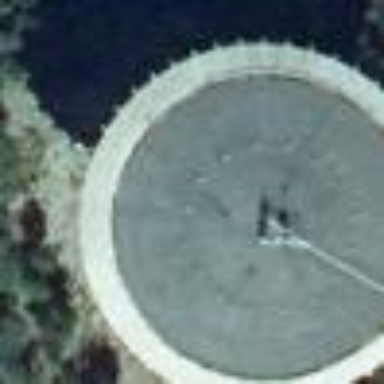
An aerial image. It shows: Water tower used for service purposes.